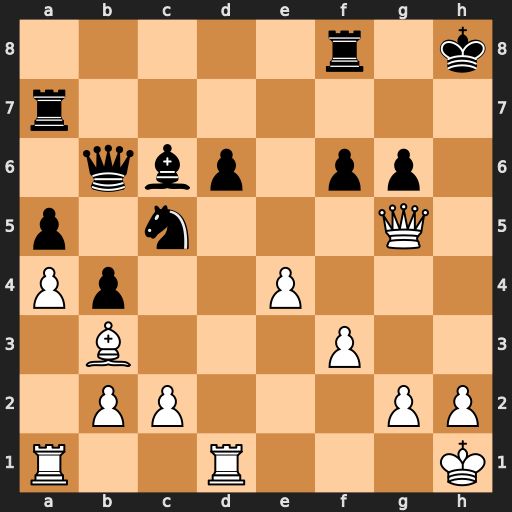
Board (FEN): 5r1k/r7/1qbp1pp1/p1n3Q1/Pp2P3/1B3P2/1PP3PP/R2R3K
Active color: w
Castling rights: -
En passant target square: -
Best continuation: Qh6+ Rh7 Qxf8#